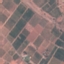
Land use / land cover: PermanentCrop